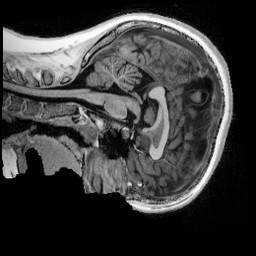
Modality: UNIT1_denoised
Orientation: sagittal
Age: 12
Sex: female
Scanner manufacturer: siemens
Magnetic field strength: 3 T
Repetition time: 4 s
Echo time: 0.00303 s